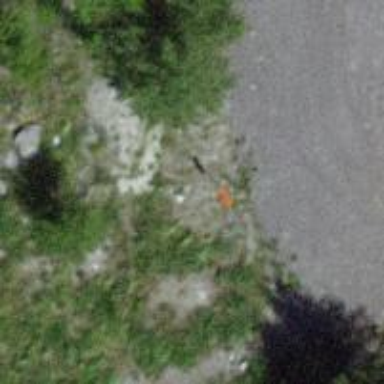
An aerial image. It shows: Pole with roofed pipeline marker.